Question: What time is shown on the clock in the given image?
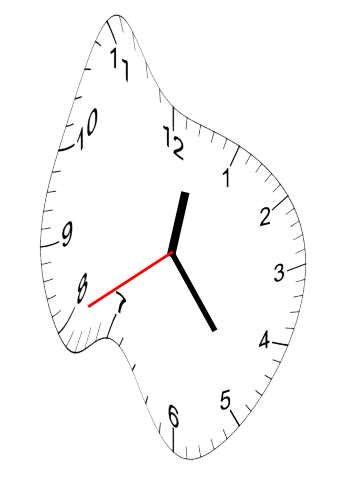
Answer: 12:23:40